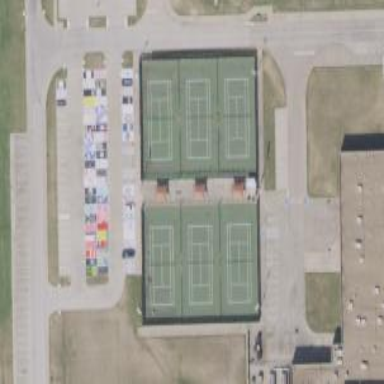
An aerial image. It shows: Tennis court on pitch designated for leisure land.